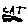
Label: cat